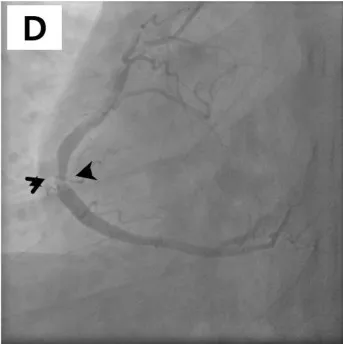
Coronary angiography (CAG) at the time of acute coronary syndrome. (C, D) CAG at the time of recurred angina showing stenosis of distal right coronary artery with aneurysmal change.
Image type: radiology (x_ray)